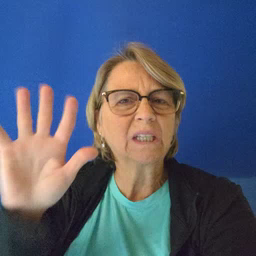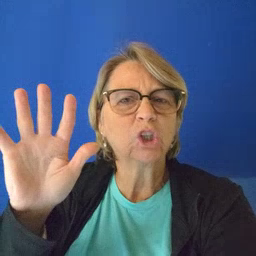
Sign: finish